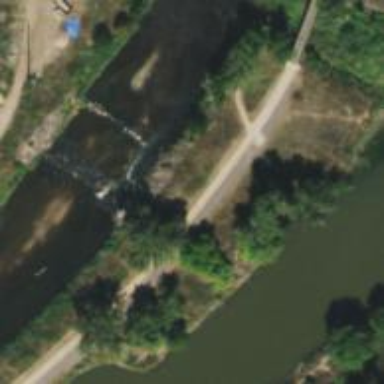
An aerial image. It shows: Weir along the waterway.